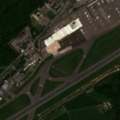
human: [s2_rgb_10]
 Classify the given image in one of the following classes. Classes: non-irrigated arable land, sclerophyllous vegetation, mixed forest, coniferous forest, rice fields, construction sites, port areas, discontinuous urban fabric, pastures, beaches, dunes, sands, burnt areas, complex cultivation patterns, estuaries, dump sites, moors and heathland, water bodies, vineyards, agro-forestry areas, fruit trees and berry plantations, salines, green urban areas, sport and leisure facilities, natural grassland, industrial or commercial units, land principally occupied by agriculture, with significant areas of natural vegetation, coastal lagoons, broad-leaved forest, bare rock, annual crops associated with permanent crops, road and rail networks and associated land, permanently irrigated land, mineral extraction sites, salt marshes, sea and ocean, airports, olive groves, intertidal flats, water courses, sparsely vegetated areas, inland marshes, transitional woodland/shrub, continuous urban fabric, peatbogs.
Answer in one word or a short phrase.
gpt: industrial or commercial units, airports, land principally occupied by agriculture, with significant areas of natural vegetation, broad-leaved forest